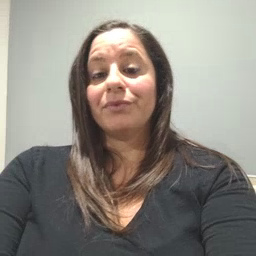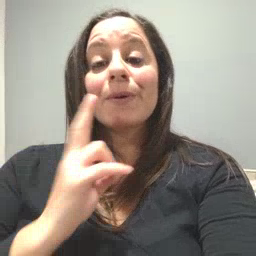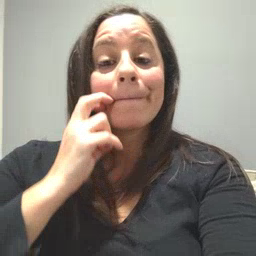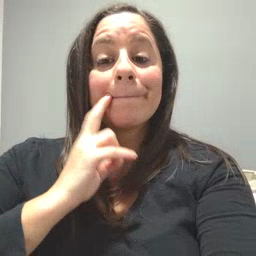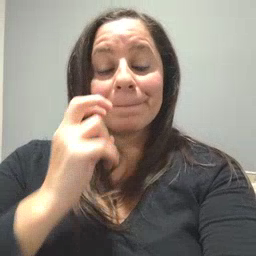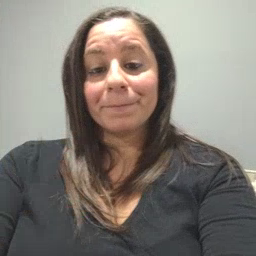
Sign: gum